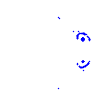
Particle: kaon